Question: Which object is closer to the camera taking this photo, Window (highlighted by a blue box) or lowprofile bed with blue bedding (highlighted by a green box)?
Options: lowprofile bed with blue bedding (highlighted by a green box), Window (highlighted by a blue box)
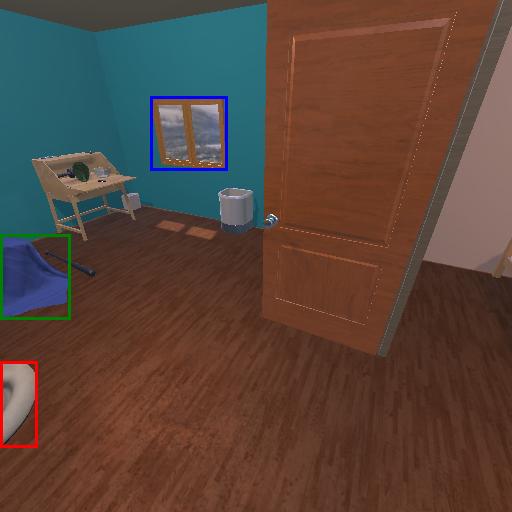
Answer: lowprofile bed with blue bedding (highlighted by a green box)